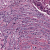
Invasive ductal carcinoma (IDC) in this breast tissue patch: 0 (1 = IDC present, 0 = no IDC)